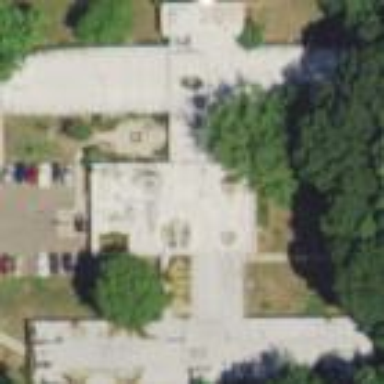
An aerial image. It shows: Commercial building that serves as nursing home.